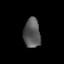
Tissue: lung
Cell type: T cells
Senescence score: 0.2257
Nuclear area (px): 484
Mean DAPI intensity: 87.337